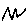
Label: zigzag